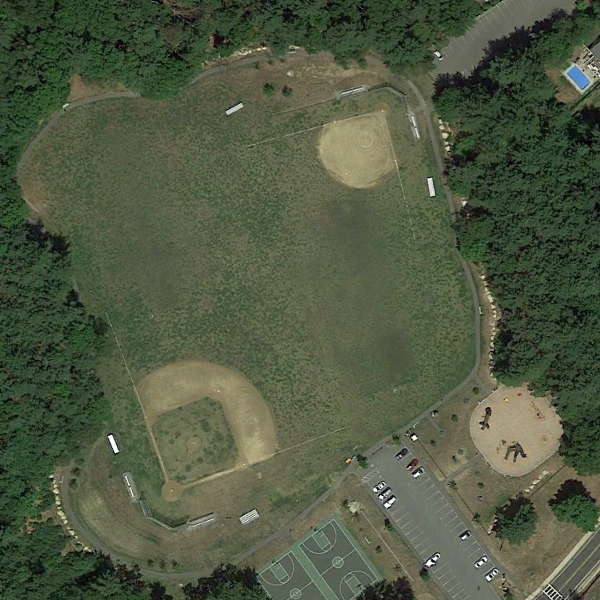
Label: BaseballField